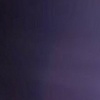
Label: space